Question:
I need to show the text inside pins which I draw on map how can I implement this in android any idea please provide me any suggestion for this. For drawing the pin I am using MyItemized overlay class. below is the code for my class..
'''
public class MyItemizedOverlay extends ItemizedOverlay<OverlayItem> {
private ArrayList<OverlayItem> mOverlays = new ArrayList<OverlayItem>();
public MyItemizedOverlay(Drawable defaultMarker, Context ctx) {
super(boundCenterBottom(defaultMarker));
}
public void addOverlay(OverlayItem overlay) {
mOverlays.add(overlay);
populate();
}
public void clear() {
mOverlays.clear();
populate();
}
@Override
protected OverlayItem createItem(int i) {
return mOverlays.get(i);
}
@Override
public int size() {
return mOverlays.size();
}
@Override
protected boolean onTap(int index) {
return true;
}
@Override
public boolean onTouchEvent(MotionEvent event, MapView mapView) {
return false;
}
@Override
public void draw(Canvas canvas, MapView mapView, boolean shadow) {
if (!shadow) {
super.draw(canvas, mapView, false);
}
}
}
'''
Thanks..
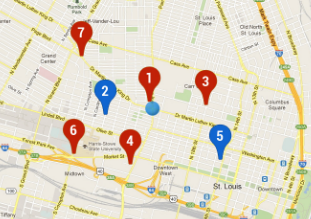
Answer: do something like this and adjust position and size of text as per your convenience
'''
public void draw(Canvas canvas, MapView mapView, boolean shadow)
{
super.draw(canvas, mapView, shadow);
int n = size();
Projection proj = mapView.getProjection();
Point out;
Paint paint = new Paint();
paint.setTextSize(20);
paint.setColor(Color.BLACK);
for (int i = 0; i < n; i++)
{
GeoPoint geoPoint = mOverlays.get(i).getPoint();
out = new Point();
proj.toPixels(geoPoint, out);
canvas.drawText("" + i, out.x, out.y, paint);
}
}
'''